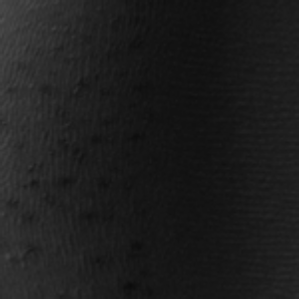
Label: frost